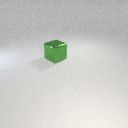
large green metal cube